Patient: sex M, age 53
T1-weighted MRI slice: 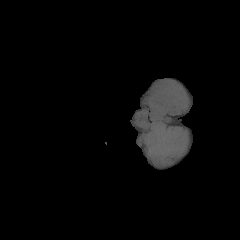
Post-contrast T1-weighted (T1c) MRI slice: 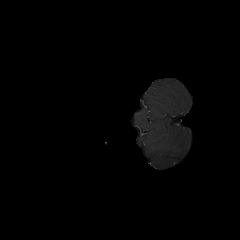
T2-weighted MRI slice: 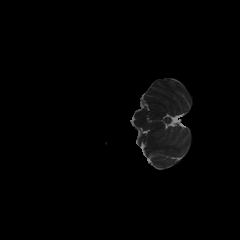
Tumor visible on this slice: no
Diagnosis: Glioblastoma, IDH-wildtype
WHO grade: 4